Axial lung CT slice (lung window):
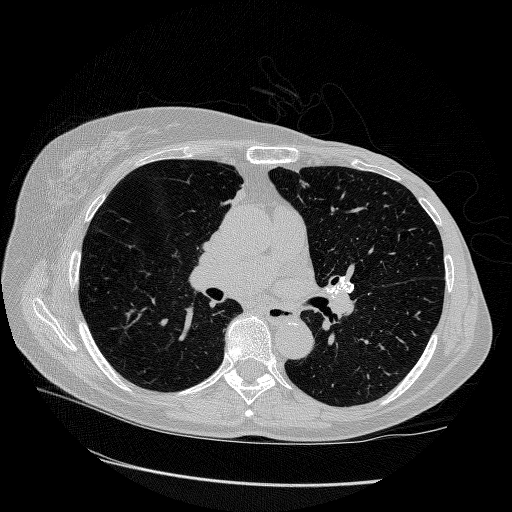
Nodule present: no